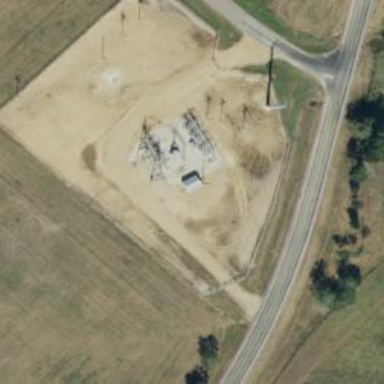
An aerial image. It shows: Distribution power substation secured by fence.